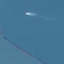
Label: SeaLake